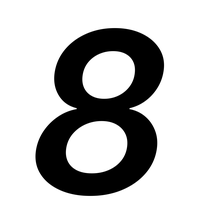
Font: Inter-Italic_SemiBold_Italic